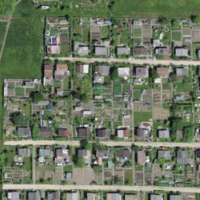
EUNIS habitat code: 53
Species observed at this site:
Senecio vulgaris